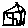
Label: house